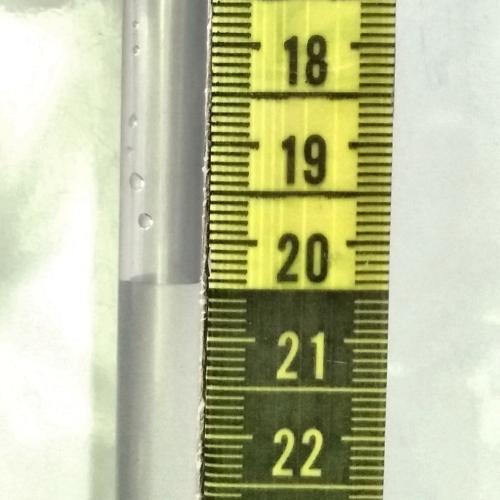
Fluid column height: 20.4 cm